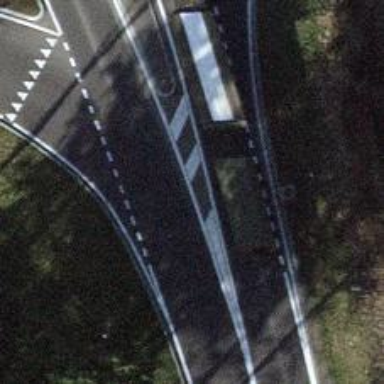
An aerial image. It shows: Secondary road with asphalt surface.